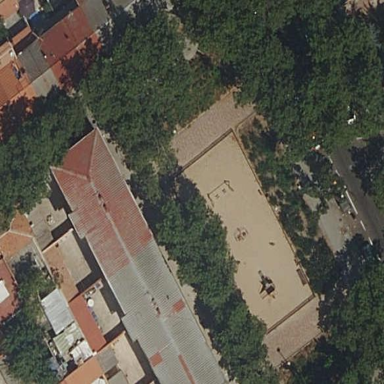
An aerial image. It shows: Playground with kerb barrier.